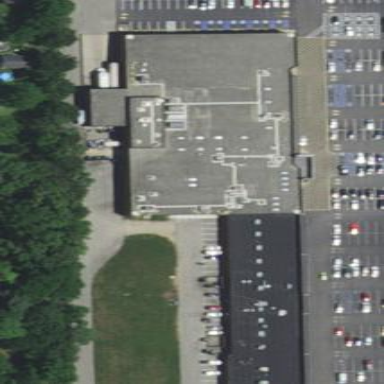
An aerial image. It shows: Supermarket located in building.